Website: apple-inc
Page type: customer-info-address
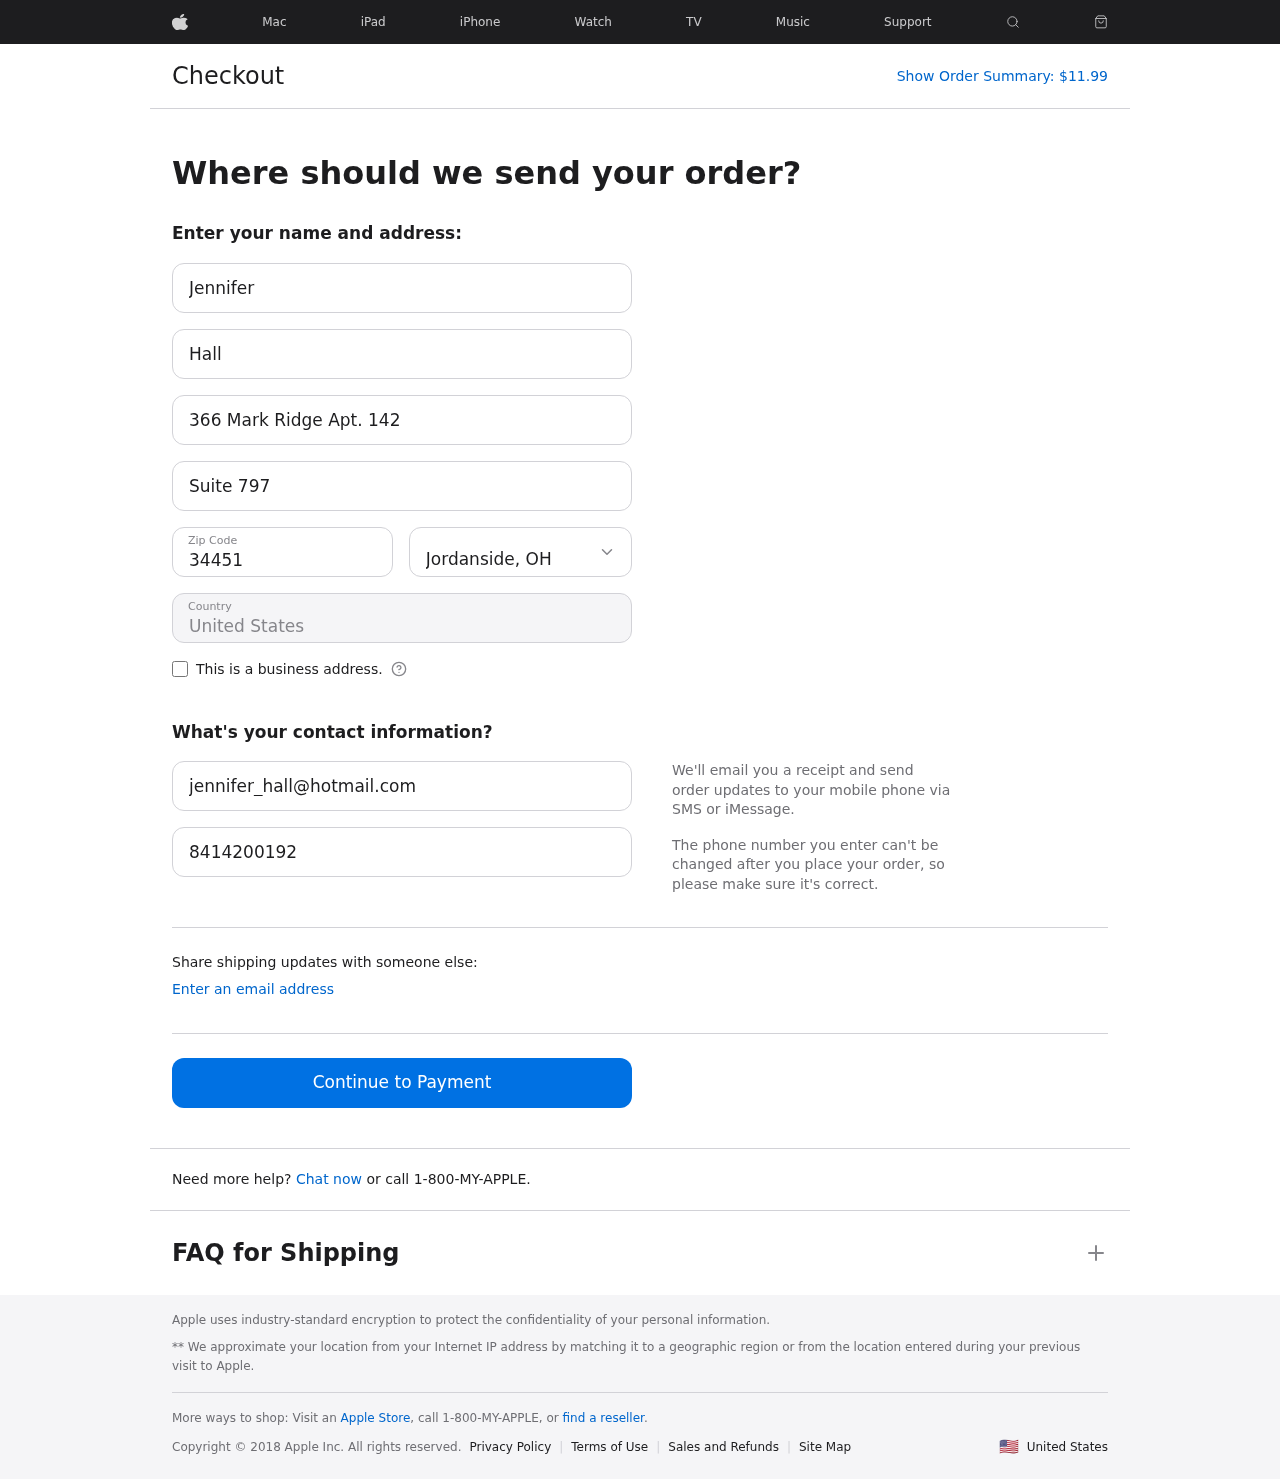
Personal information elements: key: PII_CITY_STATE
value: Jordanside, OH
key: PII_COUNTRY
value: United States
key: PII_EMAIL
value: jennifer_hall@hotmail.com
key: PII_FIRSTNAME
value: Jennifer
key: PII_LASTNAME
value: Hall
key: PII_PHONE
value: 8414200192
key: PII_POSTCODE
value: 34451
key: PII_STREET
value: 366 Mark Ridge Apt. 142
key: PII_STREET2
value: Suite 797
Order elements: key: ORDER_TOTAL
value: $11.99